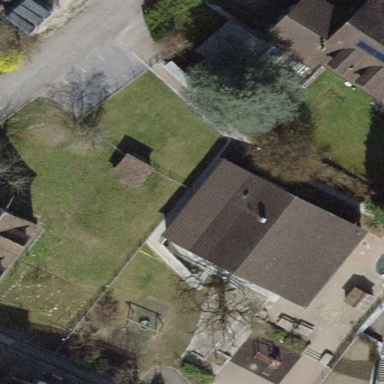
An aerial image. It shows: Kindergarten building.